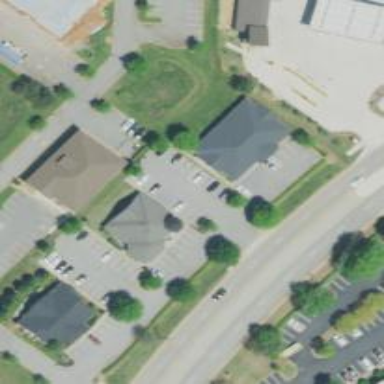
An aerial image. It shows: Clinic.